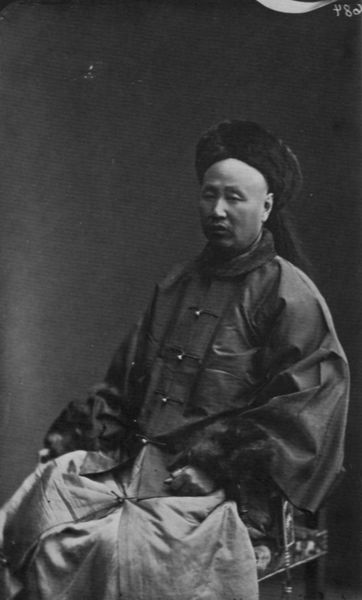
Titel: Kung Pao-yun, chinesischer Prinz und Botschafter
Künstler: Atelier Nadar
Institution: unbekannt
Schlagwörter: dunkel, hand, mann, schatten, umhang, weiß, sitzen, finger, grau, hintergrund, hut, köpfe, lampe, licht, nase, ohr, profil, schwarz, stirn, stuhl, blick, haube, rock, anzug, hose, jacke, kappe, mütze, wand, falten, gesicht, kleidung, kragen, pelz, ärmel, bildnis, hände, portrait, porträt, auge, gewand, mantel, sessel, stoff, traurig, japan, lehne, sitz, hocker, kaiser, zopf, schlitzaugen, sitzt, faltenwurf, schoß, knöpfe, knopfleiste, foto, fotografie, photographie, asien, schwarz-weiss, faust, asiatisch, kittel, herrscher, photo, tracht, china, pelzkragen, halbprofil, zahl, man, gesichtsausdruck, mönch, fellmütze, pelzmütze, fellkappe, pelzkappe, russe, sitzender, nummer, studio, kimono, chinese, asiate, atelieraufnahme, fotogtafie, tibet, mongole, fotograf, photograph, acke, asian, knopfleistee, knööpfe, mao, mongolia, seidengewand, traurog